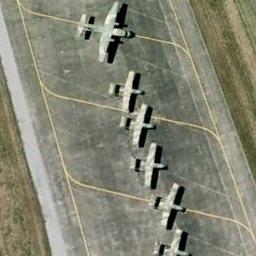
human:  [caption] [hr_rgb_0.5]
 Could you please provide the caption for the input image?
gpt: Five small planes and one large plane lined up in a low .

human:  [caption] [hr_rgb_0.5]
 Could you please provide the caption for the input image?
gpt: A row of planes are parked on the runway .

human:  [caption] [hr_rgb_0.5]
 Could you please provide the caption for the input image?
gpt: Some camouflage planes  parked on the runway and the yellow lines of the S-type under them .

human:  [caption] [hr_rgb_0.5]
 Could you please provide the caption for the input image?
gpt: There are six camouflage planes on the runway, And there is a large lawn next to the runway .

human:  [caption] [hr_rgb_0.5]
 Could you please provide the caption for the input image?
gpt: Six planes are in the clearing next to the grass .